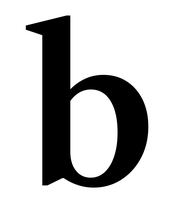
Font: LibreCaslonText_SemiBold